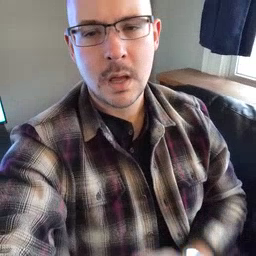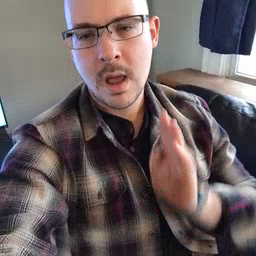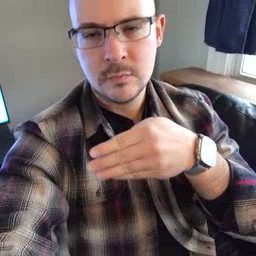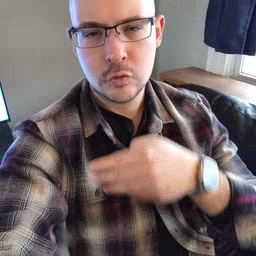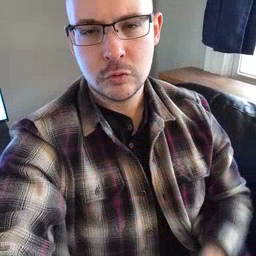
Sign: after